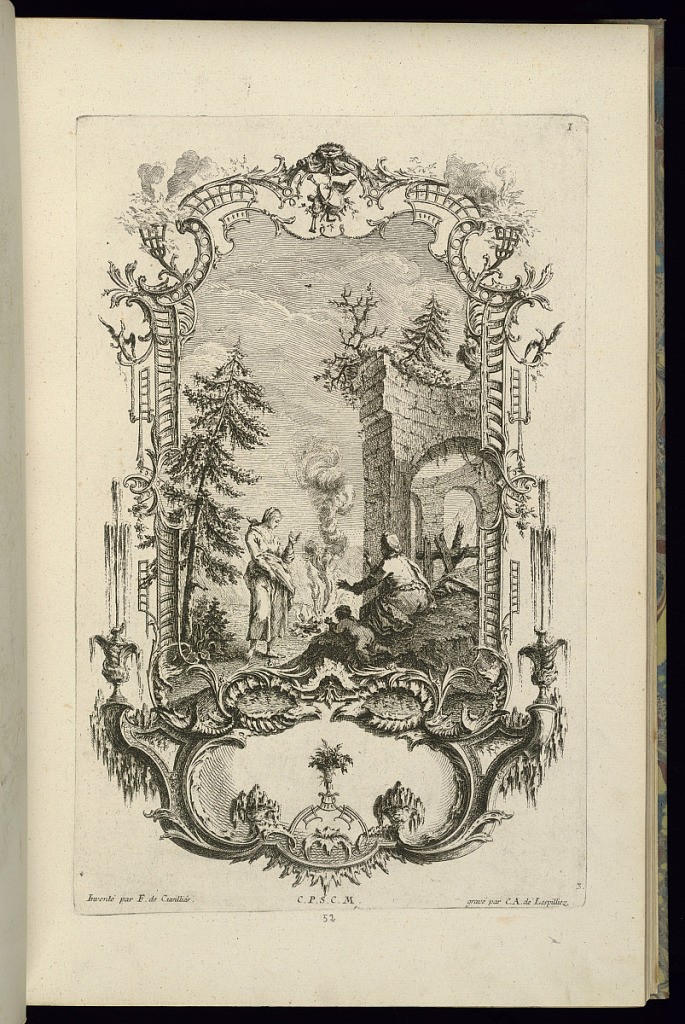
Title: Design for Cartouche with Central Vignette
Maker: François de Cuvilliés the Elder, Belgian, 1695 - 1768
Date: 1745
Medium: Etching and engraving on off-white laid paper
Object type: Print
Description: Design for a cartouche with an upper and lower compartment. The upper compartment contains a scene of a child, a man, and a woman around a fire in front of Roman ruins. The cartouche is comprised of ornament motifs including rinceaux, scrolls, lion mascaron, music trophies, and urns. The plate is signed and numbered.